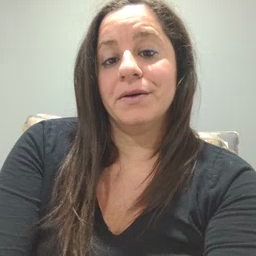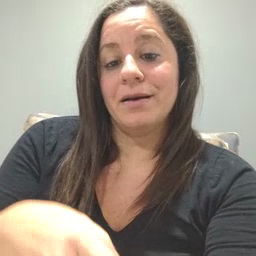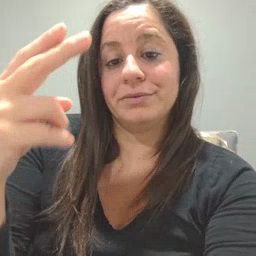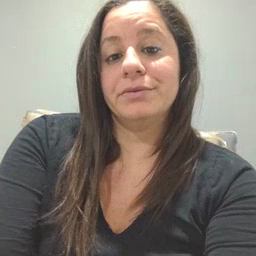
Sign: high